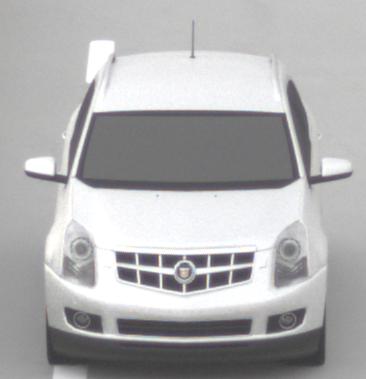
Make: Cadillac
Model: SRX 3.0 V6
Detailed model: SRX (II)
Model produced from: 2010/12
Model produced until: 2012/01
Doors: 5
Color: white
Road condition: dry road
Daytime: morning or afternoon
Contrast: low contrast